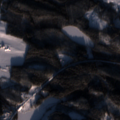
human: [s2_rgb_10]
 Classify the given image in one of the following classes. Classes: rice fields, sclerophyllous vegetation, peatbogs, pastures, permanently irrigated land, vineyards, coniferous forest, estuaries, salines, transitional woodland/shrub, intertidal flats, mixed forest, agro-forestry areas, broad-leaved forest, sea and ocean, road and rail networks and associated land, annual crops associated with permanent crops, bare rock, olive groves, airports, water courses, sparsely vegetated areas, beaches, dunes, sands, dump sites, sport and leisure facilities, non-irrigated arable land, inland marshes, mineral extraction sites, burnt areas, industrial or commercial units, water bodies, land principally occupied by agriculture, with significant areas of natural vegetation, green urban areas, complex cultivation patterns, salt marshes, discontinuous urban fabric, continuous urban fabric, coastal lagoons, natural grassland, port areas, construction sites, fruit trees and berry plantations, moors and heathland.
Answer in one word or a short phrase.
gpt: non-irrigated arable land, coniferous forest, mixed forest, transitional woodland/shrub